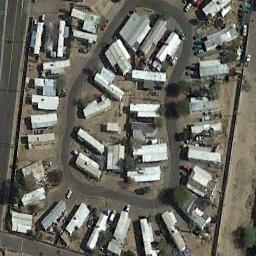
Label: residential